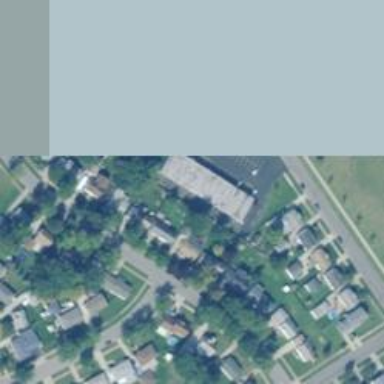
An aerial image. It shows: Single-family residential area.